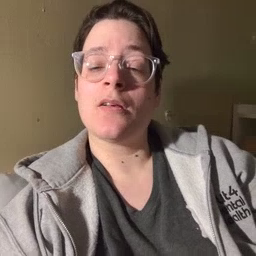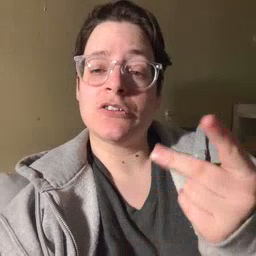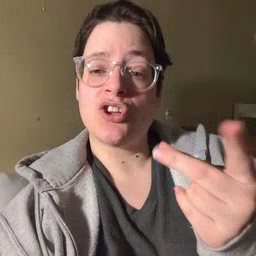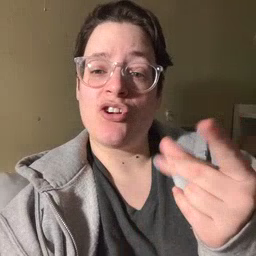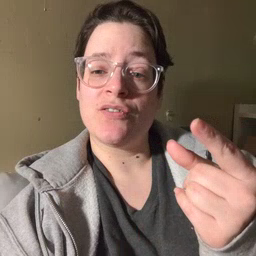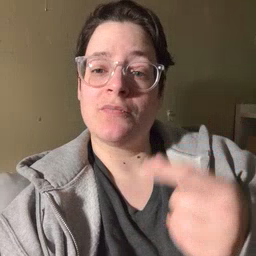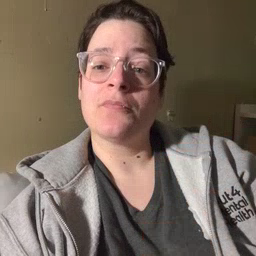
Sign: dog